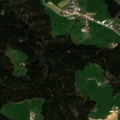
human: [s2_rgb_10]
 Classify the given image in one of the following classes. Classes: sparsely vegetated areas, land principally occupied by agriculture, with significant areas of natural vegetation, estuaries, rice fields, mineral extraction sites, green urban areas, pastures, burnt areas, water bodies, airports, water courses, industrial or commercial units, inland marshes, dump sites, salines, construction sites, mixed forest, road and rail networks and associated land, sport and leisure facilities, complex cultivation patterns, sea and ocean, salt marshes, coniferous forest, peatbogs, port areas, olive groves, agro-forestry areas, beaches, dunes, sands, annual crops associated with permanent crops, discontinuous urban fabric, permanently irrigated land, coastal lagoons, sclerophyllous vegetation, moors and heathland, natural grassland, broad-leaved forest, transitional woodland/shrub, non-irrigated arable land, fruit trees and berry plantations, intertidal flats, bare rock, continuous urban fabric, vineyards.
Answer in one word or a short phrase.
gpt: pastures, coniferous forest, mixed forest